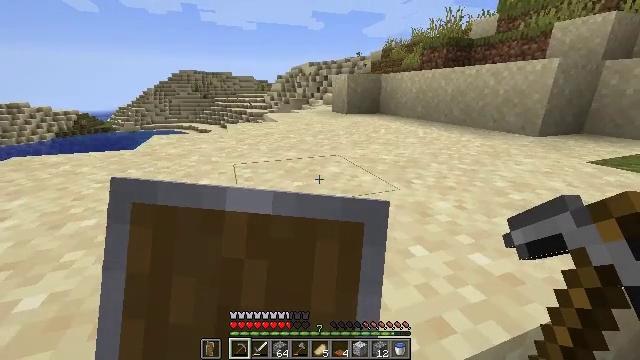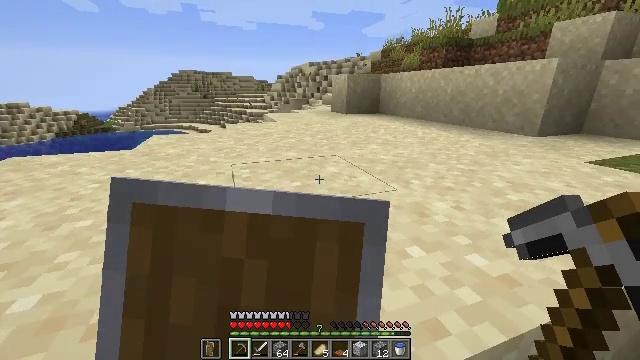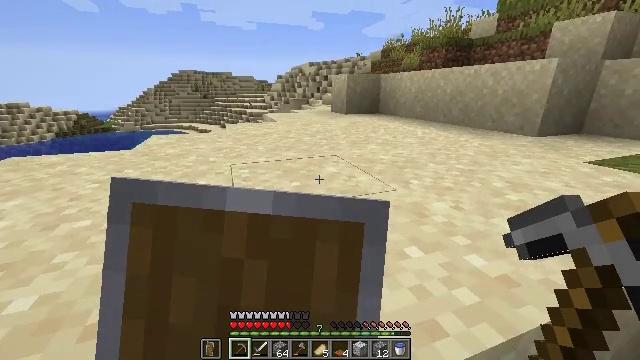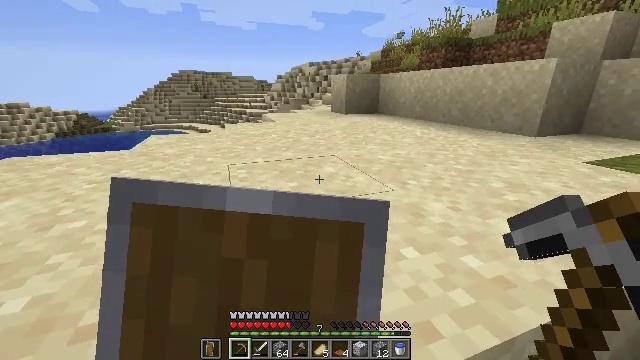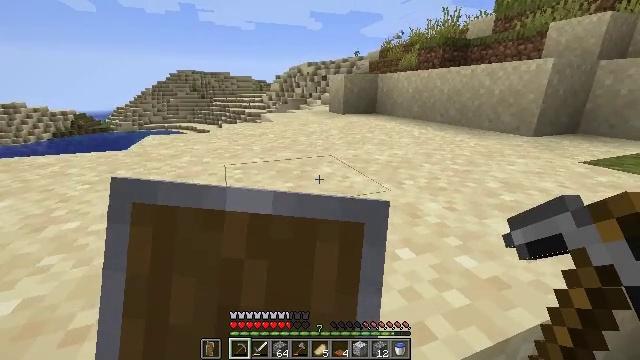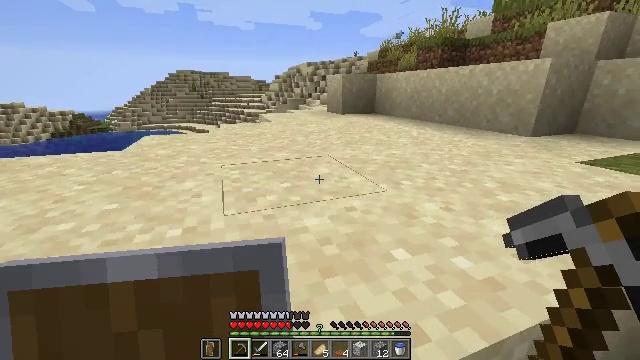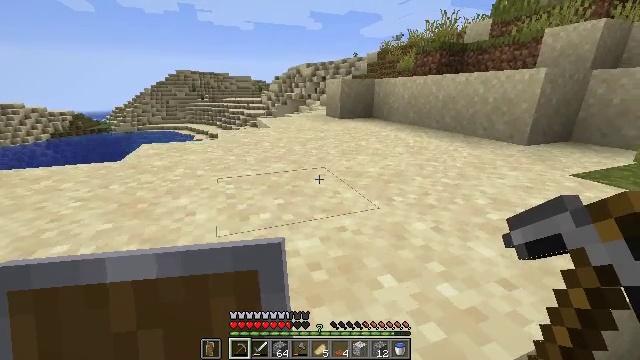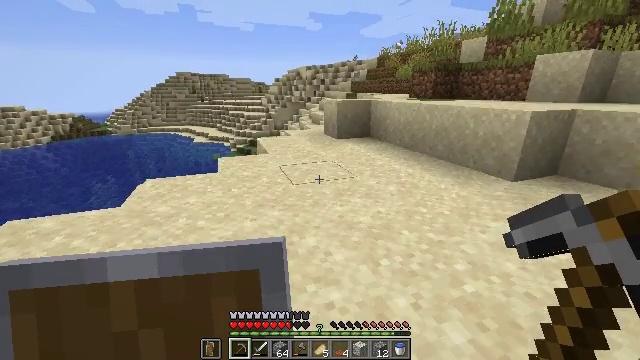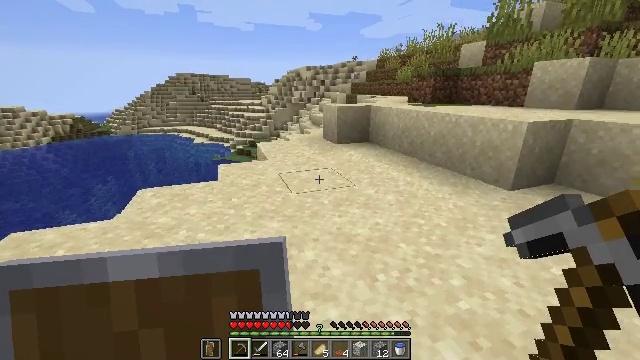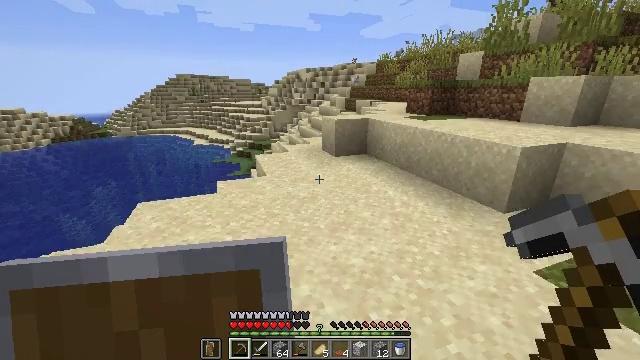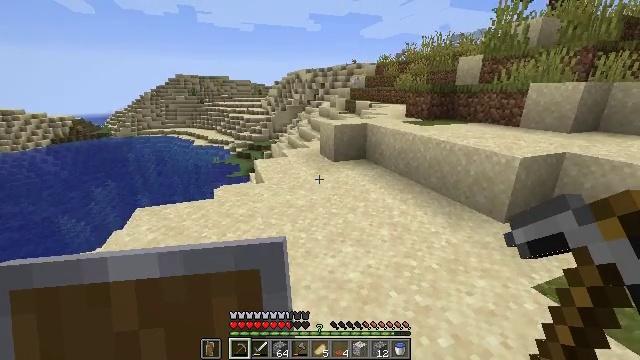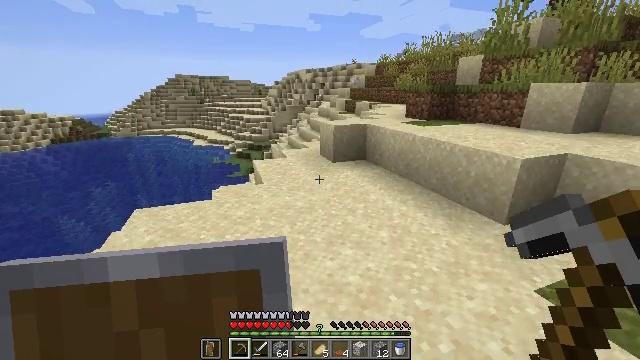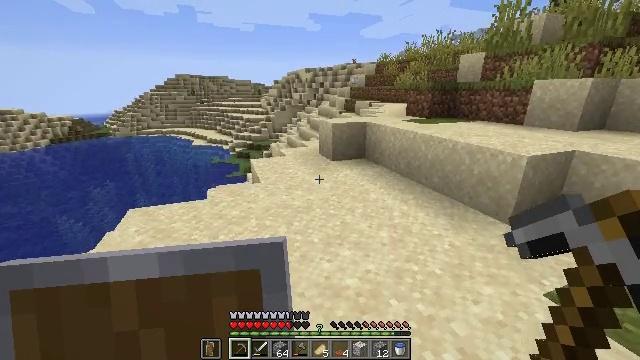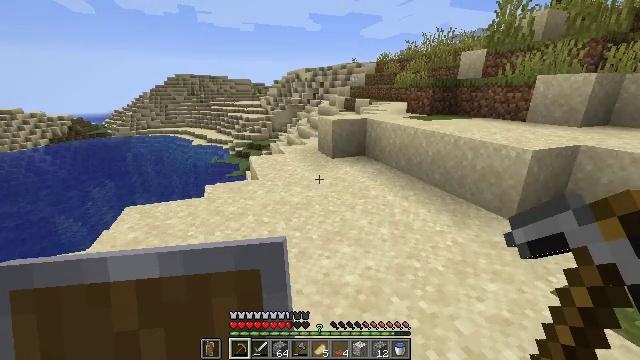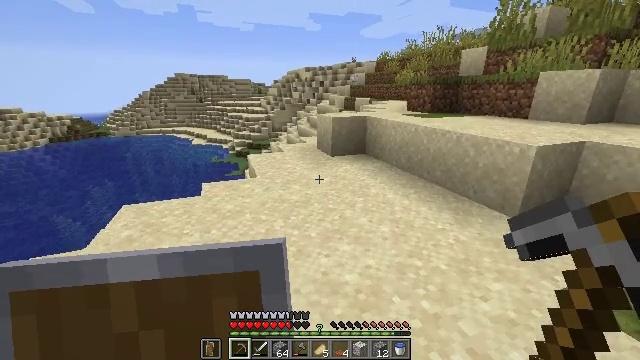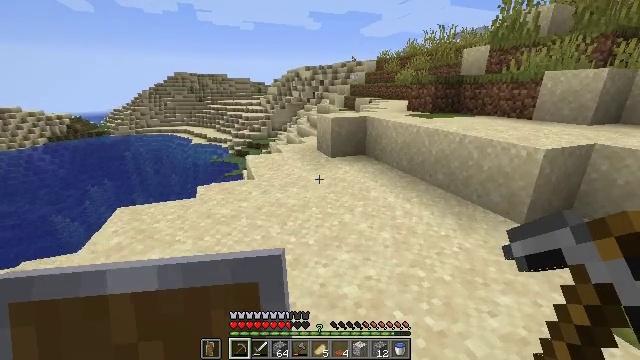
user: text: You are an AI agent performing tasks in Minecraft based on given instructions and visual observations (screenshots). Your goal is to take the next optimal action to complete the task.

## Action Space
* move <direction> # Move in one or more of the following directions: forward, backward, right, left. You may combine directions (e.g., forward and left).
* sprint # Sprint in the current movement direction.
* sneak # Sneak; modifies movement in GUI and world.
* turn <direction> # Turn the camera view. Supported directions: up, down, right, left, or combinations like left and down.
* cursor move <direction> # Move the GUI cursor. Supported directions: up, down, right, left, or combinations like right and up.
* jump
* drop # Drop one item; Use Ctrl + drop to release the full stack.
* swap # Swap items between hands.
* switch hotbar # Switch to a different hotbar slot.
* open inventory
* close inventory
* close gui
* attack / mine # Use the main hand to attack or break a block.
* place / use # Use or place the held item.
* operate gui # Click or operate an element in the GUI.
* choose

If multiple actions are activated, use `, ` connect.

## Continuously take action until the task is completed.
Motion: motion action
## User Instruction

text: Hunt animals.
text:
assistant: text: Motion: move forward, use / place
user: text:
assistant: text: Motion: move forward, use / place
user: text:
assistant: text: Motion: move forward, use / place
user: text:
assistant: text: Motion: move forward, use / place
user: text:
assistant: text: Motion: move forward
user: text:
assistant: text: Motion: move forward, jump
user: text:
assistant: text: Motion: move forward, jump
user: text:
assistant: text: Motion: move forward, jump
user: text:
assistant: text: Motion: move forward, jump
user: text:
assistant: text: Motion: move forward, jump
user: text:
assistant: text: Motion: move forward
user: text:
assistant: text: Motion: move forward
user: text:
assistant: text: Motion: move forward
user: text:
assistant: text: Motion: move forward
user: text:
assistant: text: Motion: move forward
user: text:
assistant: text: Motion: move forward
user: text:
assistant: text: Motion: move forward
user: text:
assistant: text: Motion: move forward
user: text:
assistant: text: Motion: move forward
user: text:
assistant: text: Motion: move forward, use / place
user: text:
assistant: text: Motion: move forward, use / place
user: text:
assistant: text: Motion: move forward, use / place
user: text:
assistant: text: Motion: move forward, use / place
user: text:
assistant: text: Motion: move forward, use / place
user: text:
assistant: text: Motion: move forward, use / place
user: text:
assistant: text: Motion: move forward, use / place
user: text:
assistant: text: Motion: move forward, use / place
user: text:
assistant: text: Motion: move forward, use / place
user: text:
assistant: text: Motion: move forward, use / place
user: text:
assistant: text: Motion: move forward, use / place